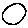
Label: circle